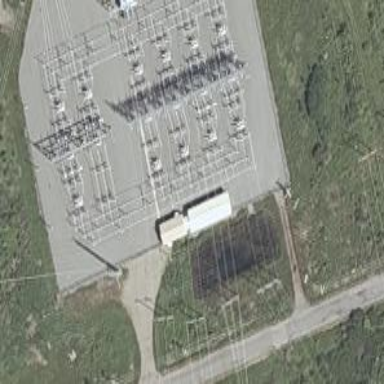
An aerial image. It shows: Switch used for power control.